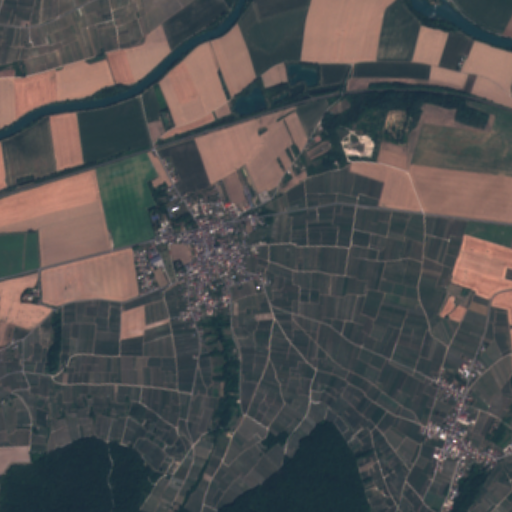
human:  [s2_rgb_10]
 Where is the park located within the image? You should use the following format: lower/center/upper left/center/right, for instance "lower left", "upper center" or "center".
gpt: The park is located in the center of the image.
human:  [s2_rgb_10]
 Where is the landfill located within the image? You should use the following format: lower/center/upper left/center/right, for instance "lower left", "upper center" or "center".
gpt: There is no landfill in the image.